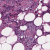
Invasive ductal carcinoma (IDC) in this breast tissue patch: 1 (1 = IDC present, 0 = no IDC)